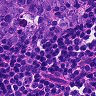
Metastatic tissue present: no